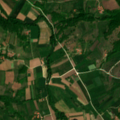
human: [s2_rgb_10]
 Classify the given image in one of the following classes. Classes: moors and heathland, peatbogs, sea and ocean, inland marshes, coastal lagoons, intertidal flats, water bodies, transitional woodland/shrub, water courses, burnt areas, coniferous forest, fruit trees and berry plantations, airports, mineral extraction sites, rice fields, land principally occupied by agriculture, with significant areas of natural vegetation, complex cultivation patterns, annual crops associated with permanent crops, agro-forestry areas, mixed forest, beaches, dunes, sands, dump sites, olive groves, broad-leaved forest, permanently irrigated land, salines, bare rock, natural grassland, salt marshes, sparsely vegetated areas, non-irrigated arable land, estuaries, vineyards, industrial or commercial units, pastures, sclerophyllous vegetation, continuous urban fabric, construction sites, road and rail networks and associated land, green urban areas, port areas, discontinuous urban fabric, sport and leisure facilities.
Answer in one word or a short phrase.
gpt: non-irrigated arable land, complex cultivation patterns, land principally occupied by agriculture, with significant areas of natural vegetation, broad-leaved forest